Question: I am new to Azure Function and trying to create a test project of Azure Function which uses dependency injection of IHttpClientFactory. But I have been stuck with 'FileNotFoundException' when starting the project locally from Visual Studio.
The test project is Azure Function v4 under .NET 6.0 and runs on Visual Studio 17.5.0. It is pretty straightforward and based on the instruction of <URL>. I checked similar cases in SO but could not make this project run so far. Is there any solution or workaround for this?
Project file
'''
<Project Sdk="Microsoft.NET.Sdk">
<PropertyGroup>
<TargetFramework>net6.0</TargetFramework>
<AzureFunctionsVersion>v4</AzureFunctionsVersion>
</PropertyGroup>
<ItemGroup>
<PackageReference Include="Microsoft.Azure.Functions.Extensions" Version="1.1.0" />
<PackageReference Include="Microsoft.Extensions.DependencyInjection" Version="7.0.0" />
<PackageReference Include="Microsoft.Extensions.Http" Version="7.0.0" />
<PackageReference Include="Microsoft.NET.Sdk.Functions" Version="4.1.3" />
</ItemGroup>
<ItemGroup>
<None Update="host.json">
<CopyToOutputDirectory>PreserveNewest</CopyToOutputDirectory>
</None>
<None Update="local.settings.json">
<CopyToOutputDirectory>PreserveNewest</CopyToOutputDirectory>
<CopyToPublishDirectory>Never</CopyToPublishDirectory>
</None>
</ItemGroup>
</Project>
'''
local.settings.json
'''
{
"IsEncrypted": false,
"Values": {
"AzureWebJobsStorage": "UseDevelopmentStorage=true",
"FUNCTIONS_WORKER_RUNTIME": "dotnet"
}
}
'''
Startup class
'''
using Microsoft.Azure.Functions.Extensions.DependencyInjection;
using Microsoft.Extensions.DependencyInjection;
[assembly: FunctionsStartup(typeof(AzureFunctionTest.Startup))]
namespace AzureFunctionTest;
public class Startup : FunctionsStartup
{
public override void Configure(IFunctionsHostBuilder builder)
{
builder.Services.AddHttpClient();
builder.Services.AddSingleton<MyService>((s) =>
{
return new MyService();
});
}
}
'''
Azure Function class
'''
using System.Net.Http;
using System.Threading.Tasks;
using Microsoft.AspNetCore.Http;
using Microsoft.AspNetCore.Mvc;
using Microsoft.Azure.WebJobs;
using Microsoft.Azure.WebJobs.Extensions.Http;
using Microsoft.Extensions.Logging;
namespace AzureFunctionTest;
public class Function1
{
private readonly HttpClient _client;
private readonly IMyService _service;
public Function1(IHttpClientFactory httpClientFactory, IMyService service)
{
_client = httpClientFactory.CreateClient();
_service = service;
}
[FunctionName("Function1")]
public async Task<IActionResult> Run(
[HttpTrigger(AuthorizationLevel.Anonymous, "get", "post", Route = null)] HttpRequest req,
ILogger log)
{
var response = await _client.GetAsync("https://www.microsoft.com");
var message = $"{_service.GetMessage()}: {response.Headers.Date}";
return new OkObjectResult(message);
}
}
'''
You can find the test project's repository at <URL>
The exception is thrown at ConfigureStartup method of WebJobsBuilderExtensions and it says could not load file or assembly 'Microsoft.Extensions.Http'.

StackTrace of the exception
'''
System.IO.FileNotFoundException
HResult=0x80070002
Message=Could not load file or assembly 'Microsoft.Extensions.Http, Version=7.0.0.0, Culture=neutral, PublicKeyToken=adb9793829ddae60'. The system cannot find the file specified.
Source=AzureFunctionTest
StackTrace:
at AzureFunctionTest.Startup.Configure(IFunctionsHostBuilder builder) in C:\Users\EM\Documents\Visual Studio 2022\Projects\AzureFunctionTest\AzureFunctionTest\Startup.cs:line 18
at Microsoft.Azure.WebJobs.WebJobsBuilderExtensions.ConfigureStartup(IWebJobsStartup startup, WebJobsBuilderContext context, IWebJobsBuilder builder) in C:\projects\azure-webjobs-sdk-rqm4t\src\Microsoft.Azure.WebJobs.Host\Hosting\WebJobsBuilderExtensions.cs:line 162
at Microsoft.Azure.WebJobs.WebJobsBuilderExtensions.ConfigureAndLogUserConfiguredServices(IWebJobsStartup startup, WebJobsBuilderContext context, IWebJobsBuilder builder, ILoggerFactory loggerFactory) in C:\projects\azure-webjobs-sdk-rqm4t\src\Microsoft.Azure.WebJobs.Host\Hosting\WebJobsBuilderExtensions.cs:line 130
at Microsoft.Azure.WebJobs.WebJobsBuilderExtensions.UseWebJobsStartup(IWebJobsBuilder builder, Type startupType, WebJobsBuilderContext context, ILoggerFactory loggerFactory) in C:\projects\azure-webjobs-sdk-rqm4t\src\Microsoft.Azure.WebJobs.Host\Hosting\WebJobsBuilderExtensions.cs:line 115
at Microsoft.Azure.WebJobs.WebJobsBuilderExtensions.UseExternalStartup(IWebJobsBuilder builder, IWebJobsStartupTypeLocator startupTypeLocator, WebJobsBuilderContext context, ILoggerFactory loggerFactory) in C:\projects\azure-webjobs-sdk-rqm4t\src\Microsoft.Azure.WebJobs.Host\Hosting\WebJobsBuilderExtensions.cs:line 213
at Microsoft.Azure.WebJobs.Script.ScriptHostBuilderExtensions.<>c__DisplayClass7_0.<AddScriptHostCore>b__1(HostBuilderContext context, IWebJobsBuilder webJobsBuilder)
at Microsoft.Extensions.Hosting.WebJobsHostBuilderExtensions.<>c__DisplayClass5_0.<ConfigureWebJobs>b__1(HostBuilderContext context, IServiceCollection services) in C:\projects\azure-webjobs-sdk-rqm4t\src\Microsoft.Azure.WebJobs.Host\Hosting\WebJobsHostBuilderExtensions.cs:line 54
at Microsoft.Extensions.Hosting.HostBuilder.CreateServiceProvider()
at Microsoft.Extensions.Hosting.HostBuilder.Build()
at Microsoft.Azure.WebJobs.Script.WebHost.WebJobsScriptHostService.<UnsynchronizedStartHostAsync>d__52.MoveNext()
'''
Output when the exception is thrown
'''
Exception thrown: 'System.IO.FileNotFoundException' in Microsoft.Azure.WebJobs.Host.dll
An exception of type 'System.IO.FileNotFoundException' occurred in Microsoft.Azure.WebJobs.Host.dll but was not handled in user code
Could not load file or assembly 'Microsoft.Extensions.Http, Version=7.0.0.0, Culture=neutral, PublicKeyToken=adb9793829ddae60'. The system cannot find the file specified.
'''
Output when opening the project
'''
Azure Functions Core Tools are up to date.
AzureFunctionTest: Azurite Blob service is starting at http://127.0.0.1:10000
AzureFunctionTest: Azurite Blob service is successfully listening at http://127.0.0.1:10000
AzureFunctionTest: Azurite Queue service is starting at http://127.0.0.1:10001
AzureFunctionTest: Azurite Queue service is successfully listening at http://127.0.0.1:10001
AzureFunctionTest: Azurite Table service is starting at http://127.0.0.1:10002
AzureFunctionTest: Azurite Table service is successfully listening at http://127.0.0.1:10002
'''
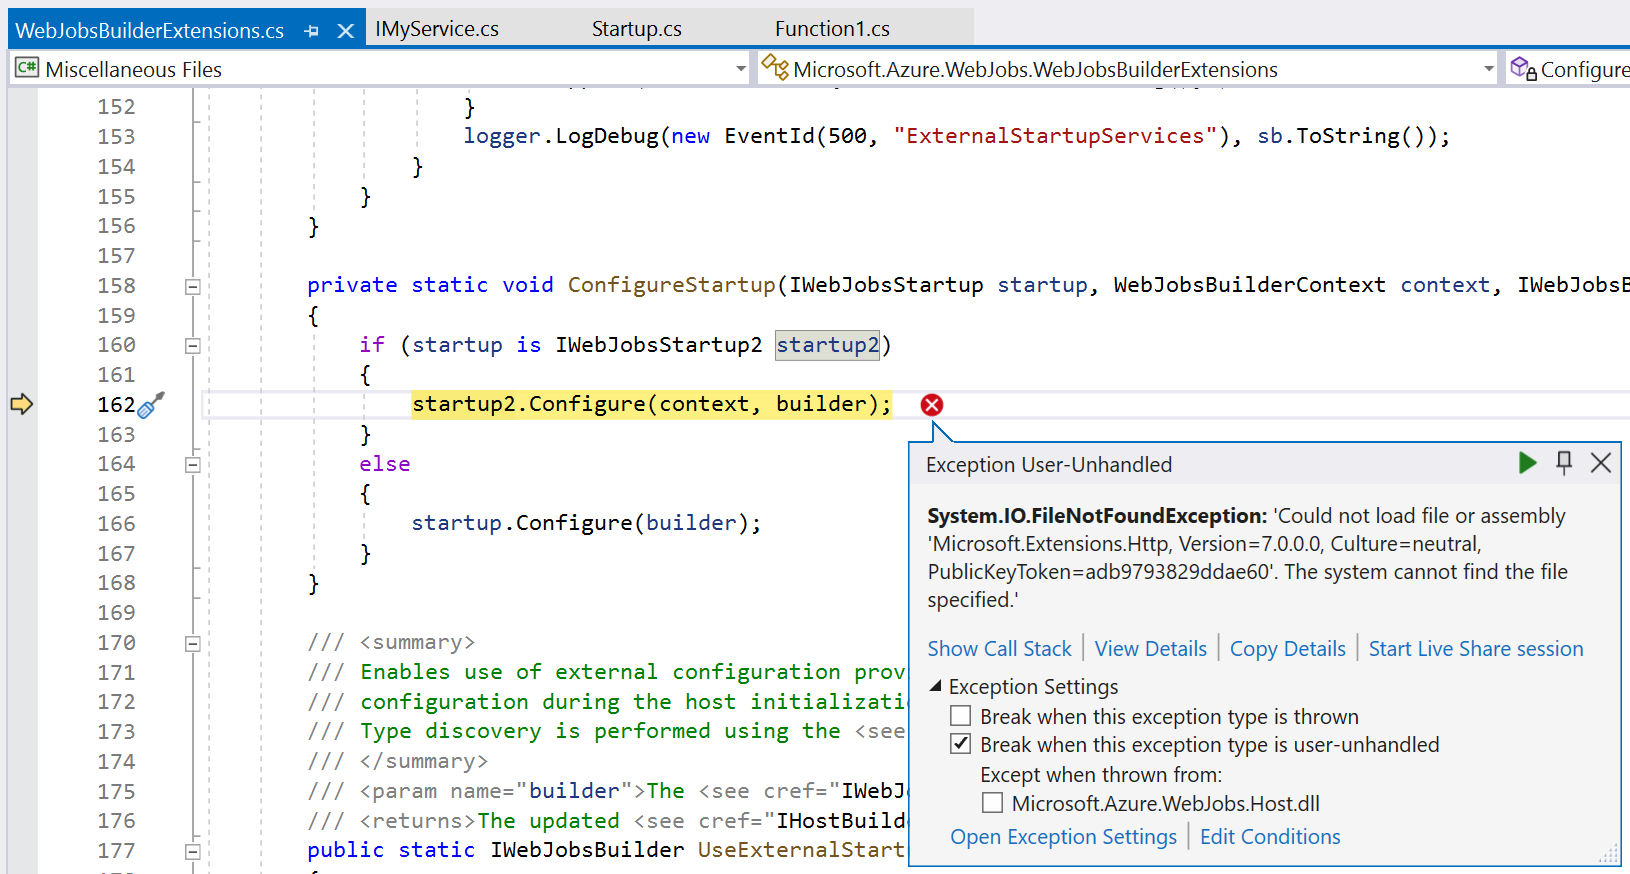
Answer: I tried to reproduce the issue by cloning your code to my environment
and I was getting the same error:

I have degraded the version of 'Microsoft.Extensions.Http' from to and it worked fine for me.

'''
<ItemGroup>
<PackageReference Include="Microsoft.Azure.Functions.Extensions" Version="1.1.0" />
<PackageReference Include="Microsoft.Extensions.DependencyInjection" Version="7.0.0" />
<PackageReference Include="Microsoft.Extensions.Http" Version="6.0.0" />
<PackageReference Include="Microsoft.NET.Sdk.Functions" Version="4.1.3" />
</ItemGroup>
'''